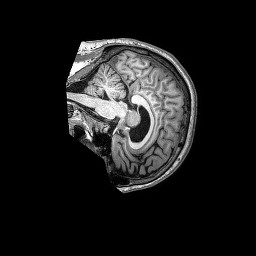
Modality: T1w
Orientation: sagittal
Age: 56
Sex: male
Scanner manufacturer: philips
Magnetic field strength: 3 T
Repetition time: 0.006604 s
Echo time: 0.002953 s